\begin{tikzpicture}[scale=3, line join=round, line cap=round]
% 1. 定义坐标 (基于三棱柱透视)
\coordinate (A) at (0.8, 0, 0);
\coordinate (B) at (1.5, 0.4, 0);
\coordinate (C) at (0, 0.4, 0);
\coordinate (A1) at (0.8, 1.3, 0);
\coordinate (B1) at (1.5, 1.9, 0);
\coordinate (C1) at (0, 1.9, 0);
    % M 点设定在 AC 之间 (约 1/3 处)
\coordinate (M) at ($(A)!0.5!(C)$);
    % 2. 绘制可见棱
\draw[thick]  (C) -- (A) -- (A1) -- (B1) -- (B) -- (A) -- cycle;
\draw[thick] (C1) -- (B1) -- (C1);
\draw[thick] (A) -- (B1); % 连接线
\draw[thick] (C1) -- (M); % 连接线
\draw[thick] (C1) -- (C);     \draw[thick] (C1) -- (A1);
    % 3. 绘制隐藏的虚线
\draw[dashed] (C) -- (B);
\draw[dashed] (M) -- (B);
\draw[dashed] (C) -- (B1);

    % 4. 计算交点 N
% 使用 intersection of 库计算 C1-B 和 M-A1 的交点
\coordinate (N) at (intersection of C1--B and M--A1);
    % 重新绘制线段以保证层级，N点处为虚线
\draw[dashed] (C1) -- (N);
\draw[dashed] (N) -- (B);
\draw[dashed] (N) -- (M);
    % 5. 标注点位
\node[below] at (A) {$A$};
\node[right] at (B) {$B$};
\node[left] at (C) {$C$};
\node[above] at (A1) {$A_1$};
\node[above] at (B1) {$B_1$};
\node[above] at (C1) {$C_1$};
\node[below left] at (M) {$M$};
\node[above left] at (N) {$N$};
\end{tikzpicture}
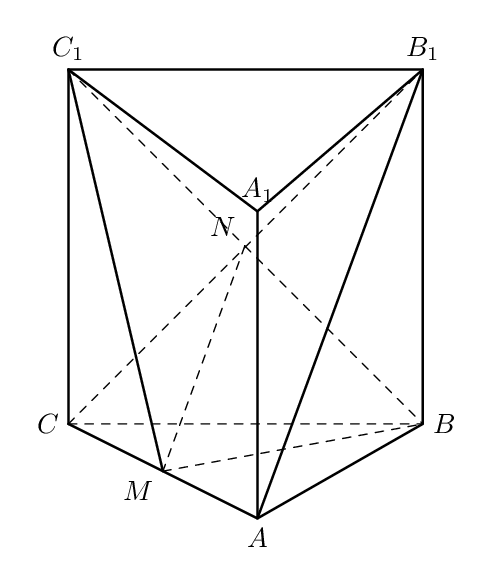
【解答】
\begin{tikzpicture}[scale=3, line join=round, line cap=round]
% 1. 定义坐标 (基于三棱柱透视)
\coordinate (A) at (0.8, 0, 0);
\coordinate (B) at (1.5, 0.4, 0);
\coordinate (C) at (0, 0.4, 0);
\coordinate (A1) at (0.8, 1.3, 0);
\coordinate (B1) at (1.5, 1.9, 0);
\coordinate (C1) at (0, 1.9, 0);
    % M 点设定在 AC 之间 (约 1/3 处)
\coordinate (M) at ($(A)!0.5!(C)$);
    % 2. 绘制可见棱
\draw[thick]  (C) -- (A) -- (A1) -- (B1) -- (B) -- (A) -- cycle;
\draw[thick] (C1) -- (B1) -- (C1);
\draw[thick] (A) -- (B1); % 连接线
\draw[thick] (C1) -- (M); % 连接线
\draw[thick] (C1) -- (C);     \draw[thick] (C1) -- (A1);
    % 3. 绘制隐藏的虚线
\draw[dashed] (C) -- (B);
\draw[dashed] (M) -- (B);
\draw[dashed] (C) -- (B1);

    % 4. 计算交点 N
% 使用 intersection of 库计算 C1-B 和 M-A1 的交点
\coordinate (N) at (intersection of C1--B and M--A1);
    % 重新绘制线段以保证层级，N点处为虚线
\draw[dashed] (C1) -- (N);
\draw[dashed] (N) -- (B);
\draw[dashed] (N) -- (M);
    % 5. 标注点位
\node[below] at (A) {$A$};
\node[right] at (B) {$B$};
\node[left] at (C) {$C$};
\node[above] at (A1) {$A_1$};
\node[above] at (B1) {$B_1$};
\node[above] at (C1) {$C_1$};
\node[below left] at (M) {$M$};
\node[above left] at (N) {$N$};
\end{tikzpicture}